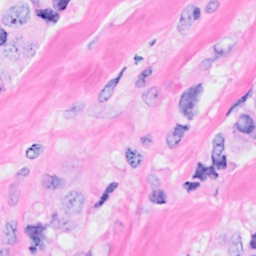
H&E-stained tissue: Breast